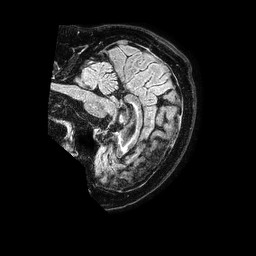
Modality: FLAIR
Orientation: sagittal
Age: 64
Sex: male
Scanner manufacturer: philips
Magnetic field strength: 1.5 T
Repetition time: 4.8 s
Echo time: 0.3 s